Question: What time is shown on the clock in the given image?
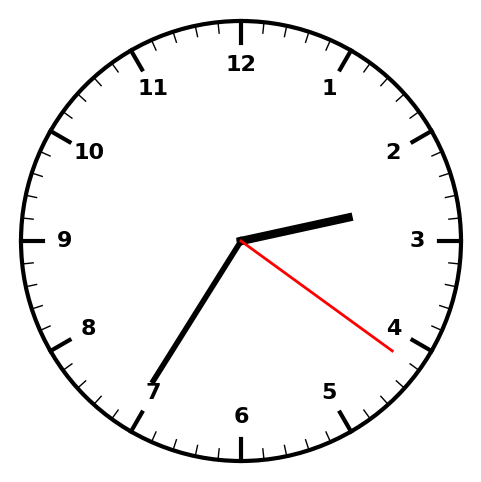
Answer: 02:35:21